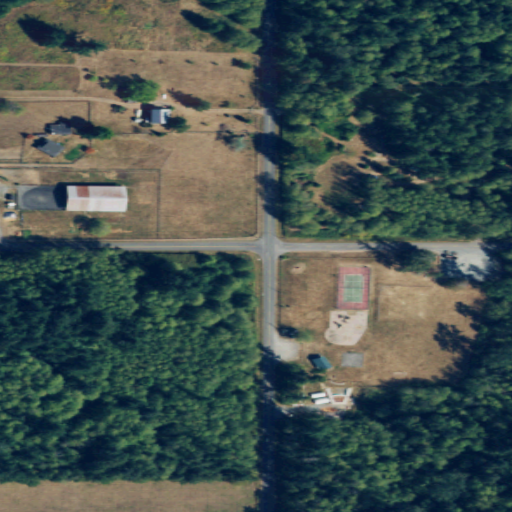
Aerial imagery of island in Washington named Guemes Island containing pasture, mixed forest, deciduous forest, low intensity development, open development, woody wetlands, grassland, evergreen forest, and medium intensity development